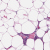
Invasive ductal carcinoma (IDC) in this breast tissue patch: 0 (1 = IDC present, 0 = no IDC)